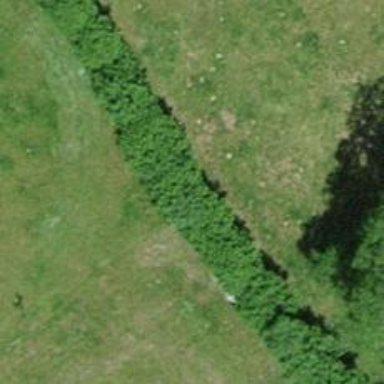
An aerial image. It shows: Hedge acting as barrier.